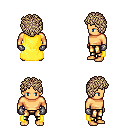
a pixel art fantasy rpg character, male body template, human, tanned skin, yellow cape, gold greaves, white blonde curly afro hairstyle, metal gloves, four views (front, back, left, right), 2x2 character sprite sheet, small pixel art, hard edges, no anti-aliasing